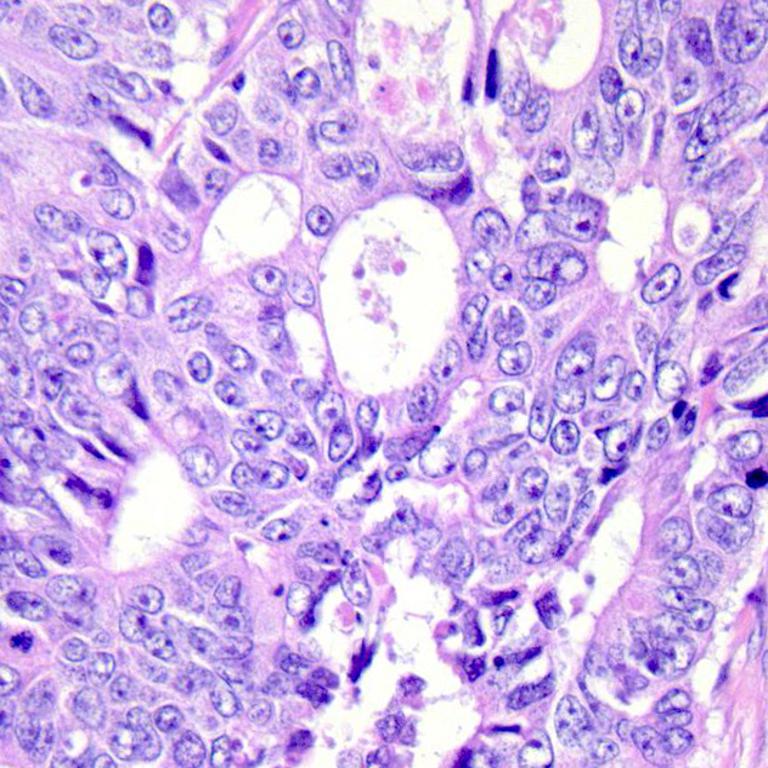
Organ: colon
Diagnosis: adenocarcinomas